Aerial crown-view tile of a tropical tree (Barro Colorado Island, Panama), acquired 20241216:
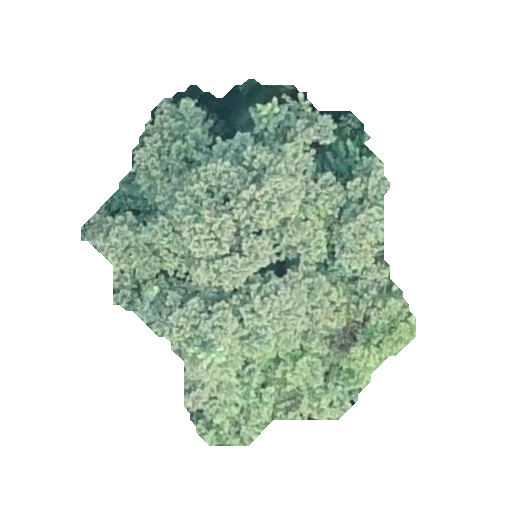
Species: Luehea seemannii
GBIF accepted scientific name: Luehea seemannii
Crown area: 115.776 m²